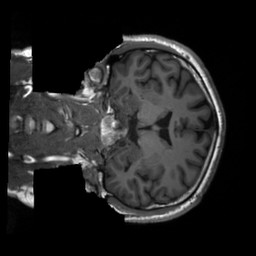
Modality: T1w
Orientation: coronal
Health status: healthy
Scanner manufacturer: siemens
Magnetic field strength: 3 T
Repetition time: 2.3 s
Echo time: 0.00207 s